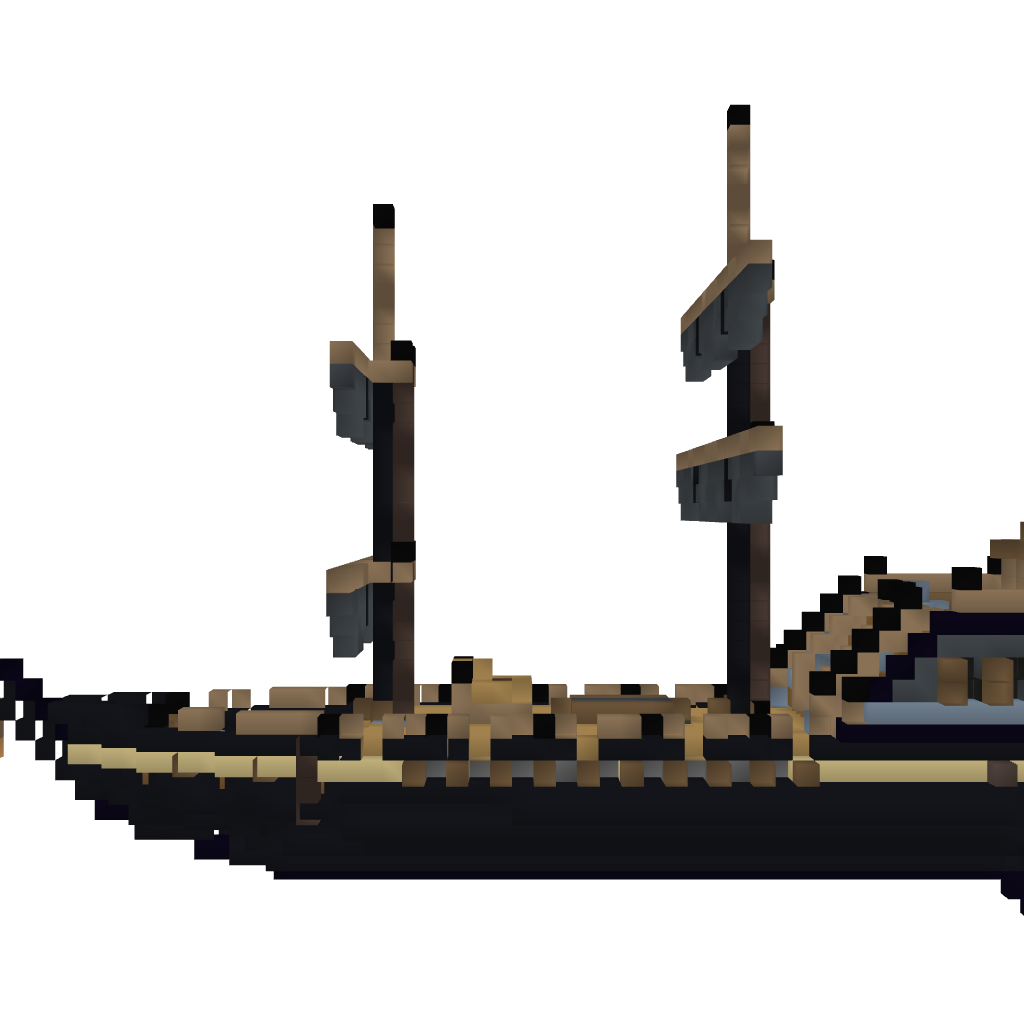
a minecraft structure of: AxiumSA